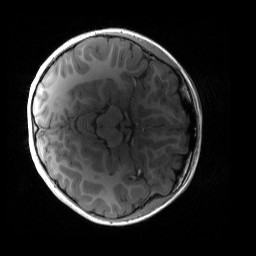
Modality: T1w
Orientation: axial
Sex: female
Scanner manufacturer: siemens
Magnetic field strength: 3 T
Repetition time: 1.9 s
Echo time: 0.00243 s